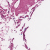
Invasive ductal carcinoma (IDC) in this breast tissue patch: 0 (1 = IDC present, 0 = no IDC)